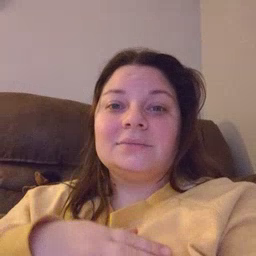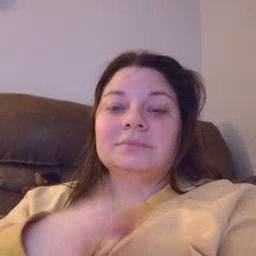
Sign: high